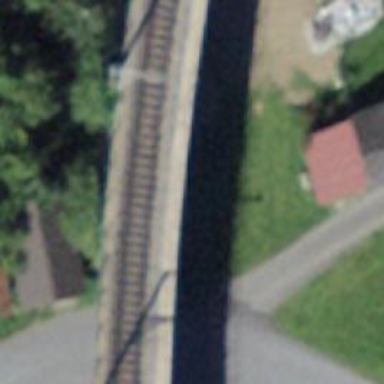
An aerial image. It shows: Railway bridge with electrified tracks and single contact line.